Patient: sex F, age 62
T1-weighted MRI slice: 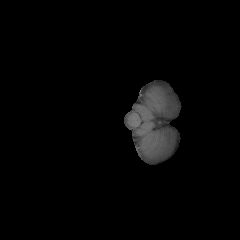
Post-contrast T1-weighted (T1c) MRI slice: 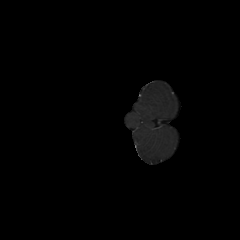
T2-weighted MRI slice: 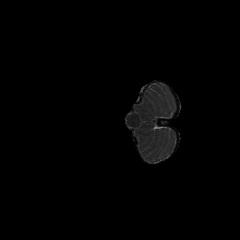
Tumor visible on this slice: no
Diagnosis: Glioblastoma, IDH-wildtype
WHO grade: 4